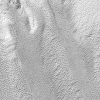
Atmospheric dust classification: not_dusty